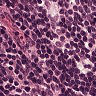
Metastatic tissue present: no